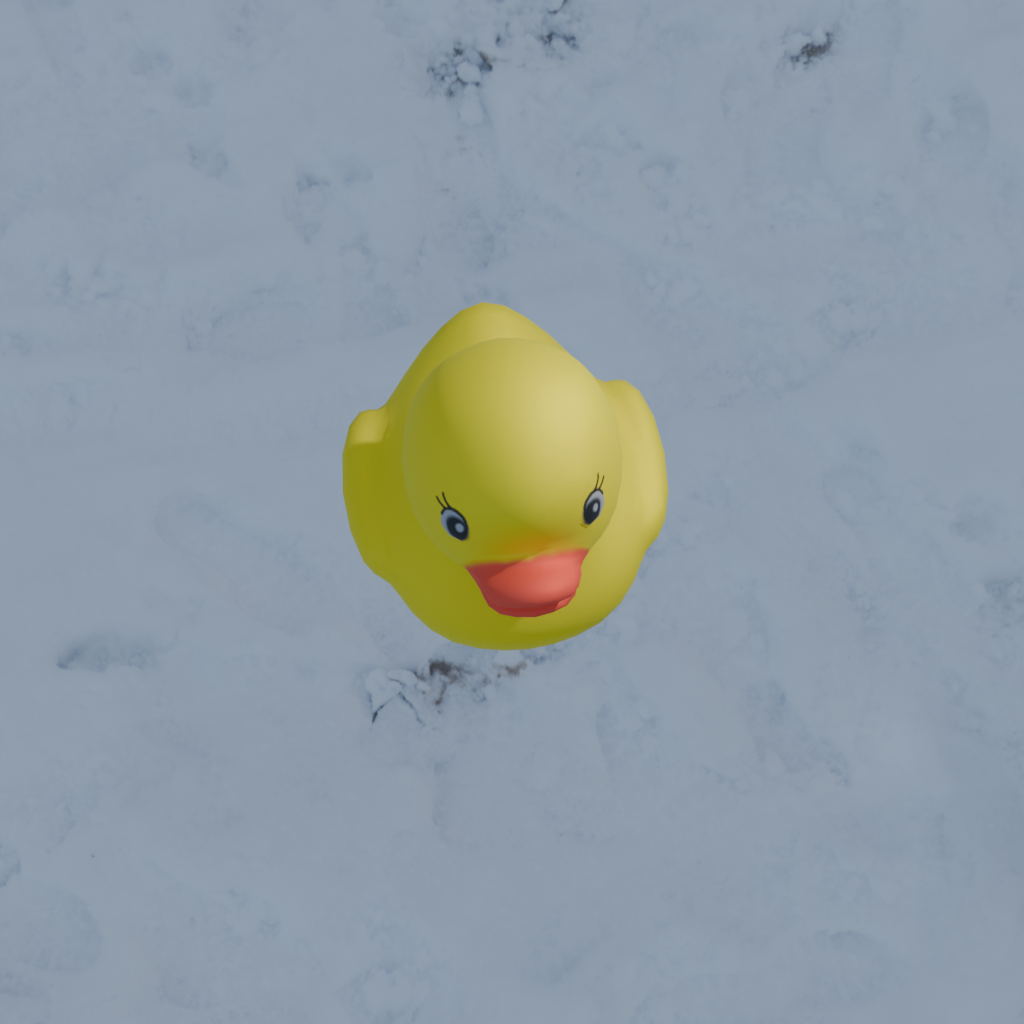
an image of a yellow rubber duck seen from <front_top> in a snow-covered beach with a cloudy winter sky.